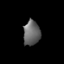
Tissue: lung
Cell type: Epithelial cells
Senescence score: 0.1415
Nuclear area (px): 404
Mean DAPI intensity: 102.29